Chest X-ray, PA view. Patient: 35 years old, sex F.
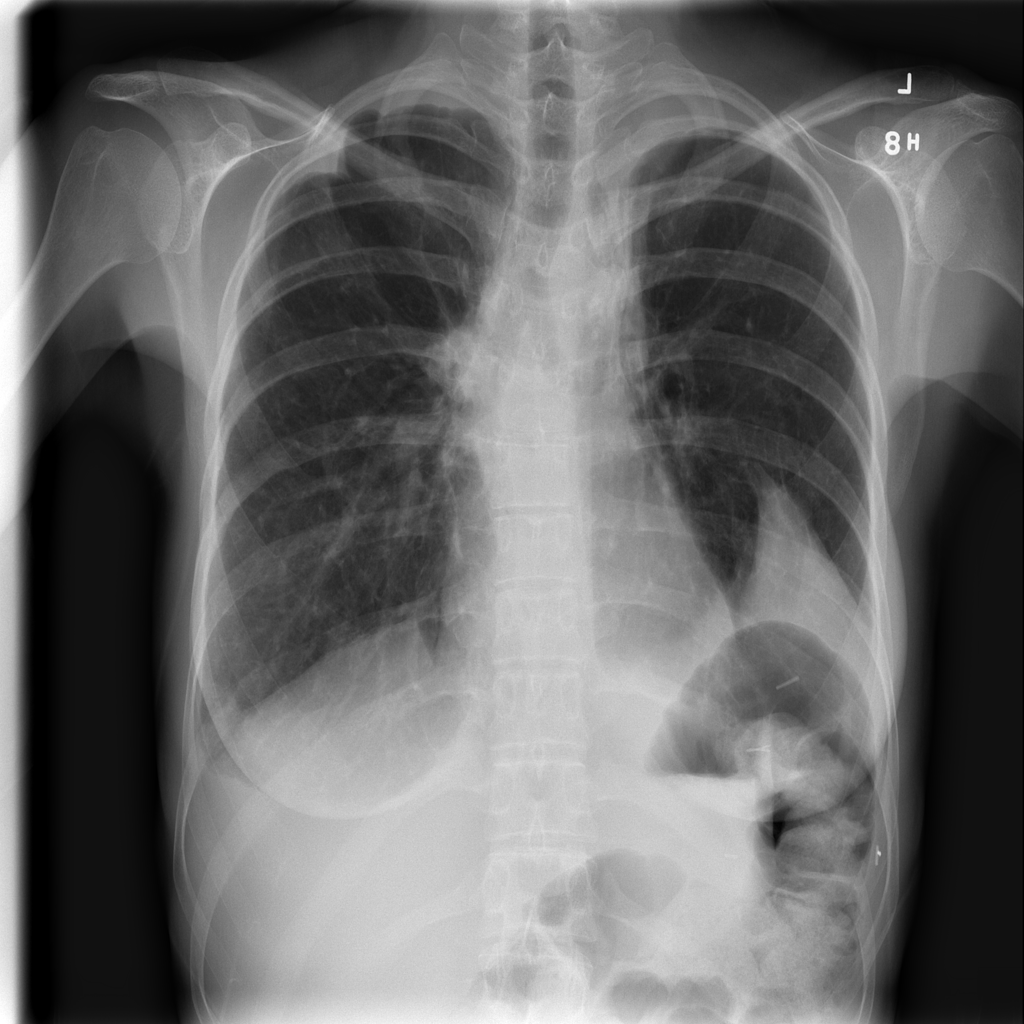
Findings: Effusion, Pleural_Thickening